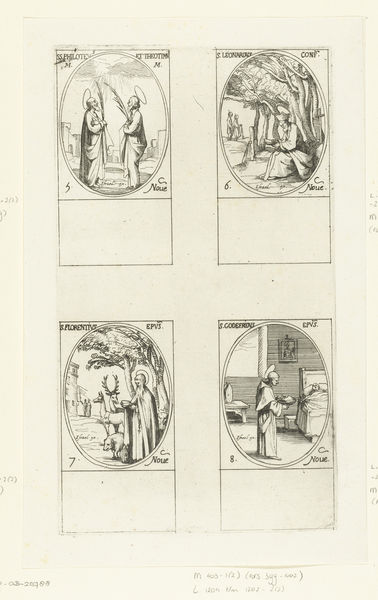
Titel: Heilige Philotheus en Heilige Theotimus, Heilige Leonardus van Noblat, Heilige Florentius van Straatsburg, Heilige Godefridus van Amiens (5-8 november)
Künstler: Jacques Callot
Standort: Amsterdam
Institution: Rijksmuseum
Schlagwörter: cerf